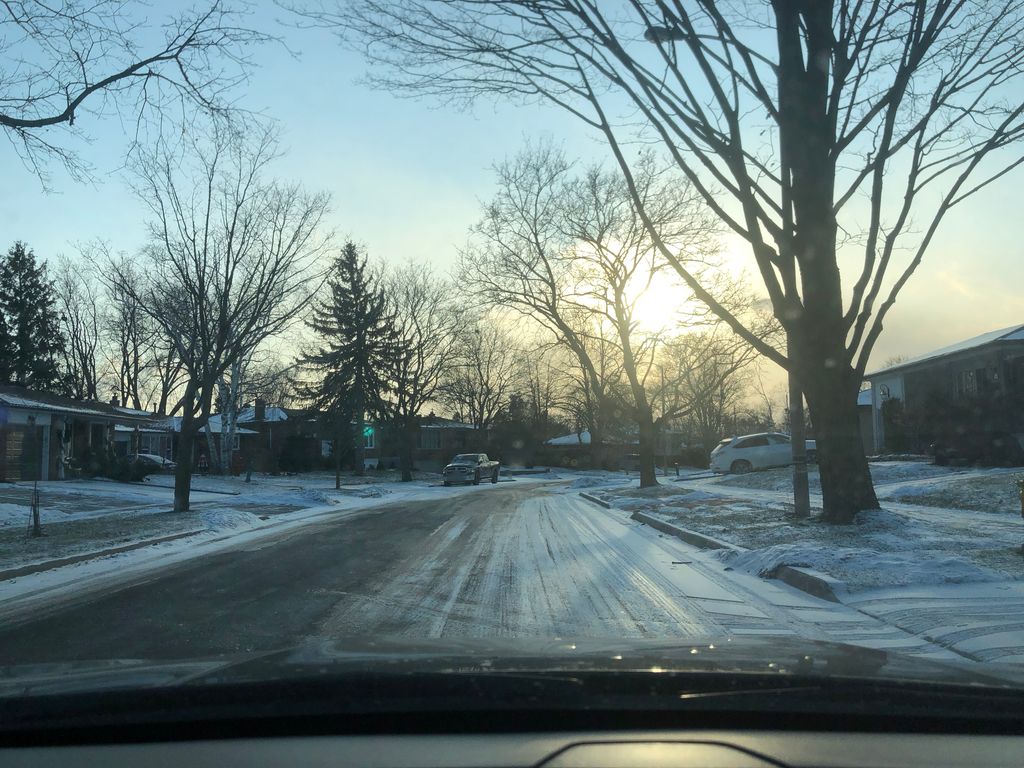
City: toronto